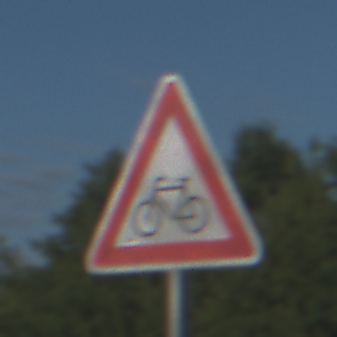
Verkehrszeichen: RadverkehrRechts
Umgebung: Outdoor, Nature
Tageszeit: MorningAfternoon
Wetter: Clear
Licht: Natural
Jahreszeit: NotSpecified
Kontrast: HighContrast